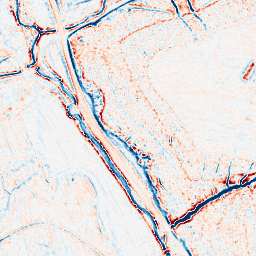
Category: edge_preserving
Decomposition family: bilateral
Decomposition parameters: d: 9
sigma_color: 100
sigma_space: 100
Upsampling method: lanczos
Upsampling parameters: scale: 4
Upsampling scale: 4